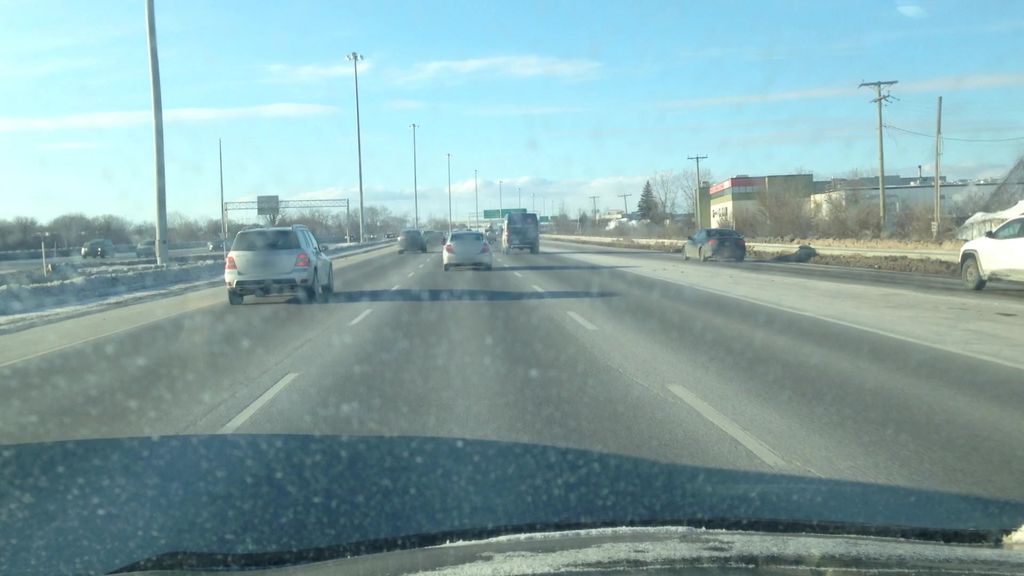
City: montreal